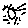
Label: sun